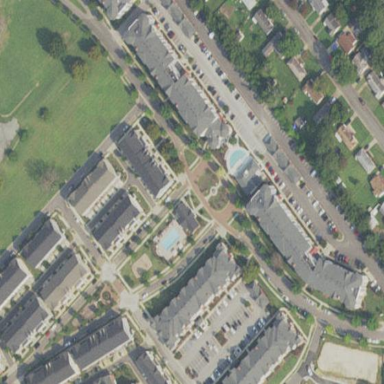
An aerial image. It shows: Residential area with apartments.